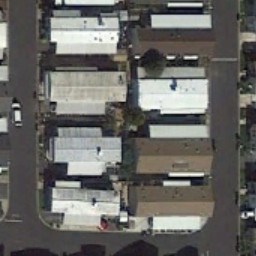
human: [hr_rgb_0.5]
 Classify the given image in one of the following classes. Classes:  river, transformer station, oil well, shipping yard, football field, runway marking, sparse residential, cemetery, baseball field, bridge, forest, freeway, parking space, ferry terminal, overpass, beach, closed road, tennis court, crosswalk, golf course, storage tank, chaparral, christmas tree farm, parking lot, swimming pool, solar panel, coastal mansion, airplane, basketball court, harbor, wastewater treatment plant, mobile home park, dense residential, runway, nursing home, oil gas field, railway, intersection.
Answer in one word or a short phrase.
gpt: mobile home park